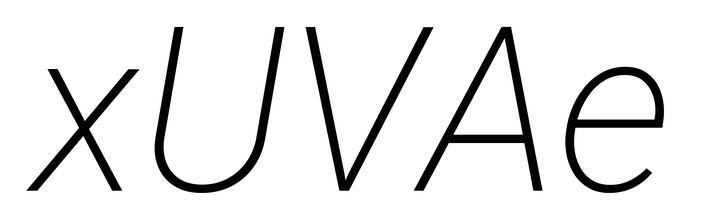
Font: Roboto-Italic_ExtraLight_Italic